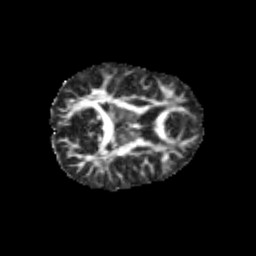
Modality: FA
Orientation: axial
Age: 10
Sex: female
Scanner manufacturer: siemens
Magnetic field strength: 3 T
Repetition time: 3.8 s
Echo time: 0.07 s